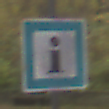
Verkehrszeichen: Informationsstelle
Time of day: MorningAfternoon
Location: Outdoor (Nature)
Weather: Overcast
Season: Autumn
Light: Natural